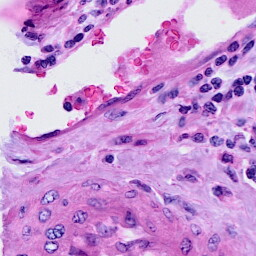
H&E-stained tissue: Cervix